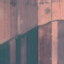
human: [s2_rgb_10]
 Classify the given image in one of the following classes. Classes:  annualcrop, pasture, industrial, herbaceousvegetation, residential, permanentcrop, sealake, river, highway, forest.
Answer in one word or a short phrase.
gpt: AnnualCrop